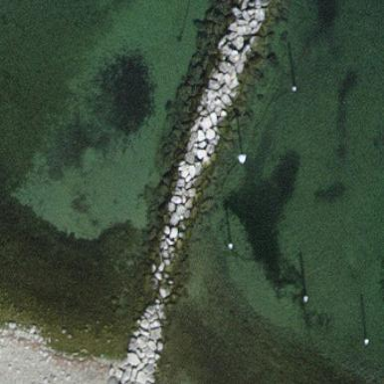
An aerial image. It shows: Man-made groyne.